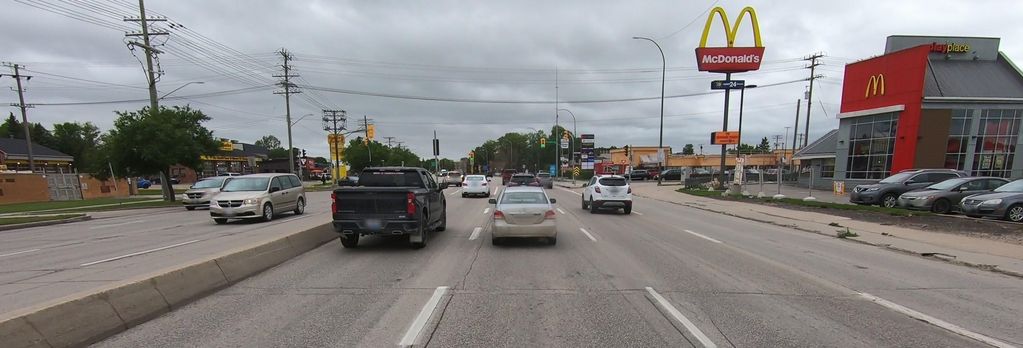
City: winnipeg